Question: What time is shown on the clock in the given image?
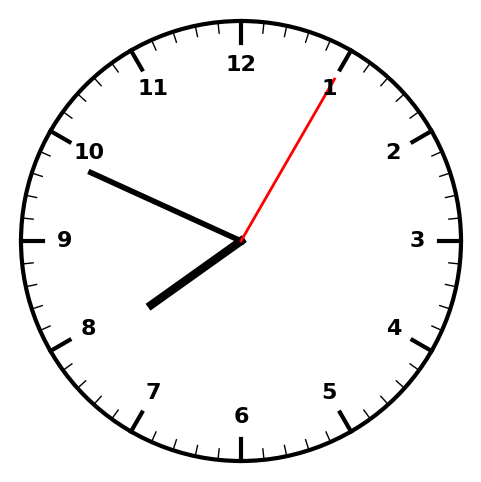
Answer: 07:49:05